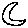
Label: moon